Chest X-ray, PA view. Patient: 60 years old, sex F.
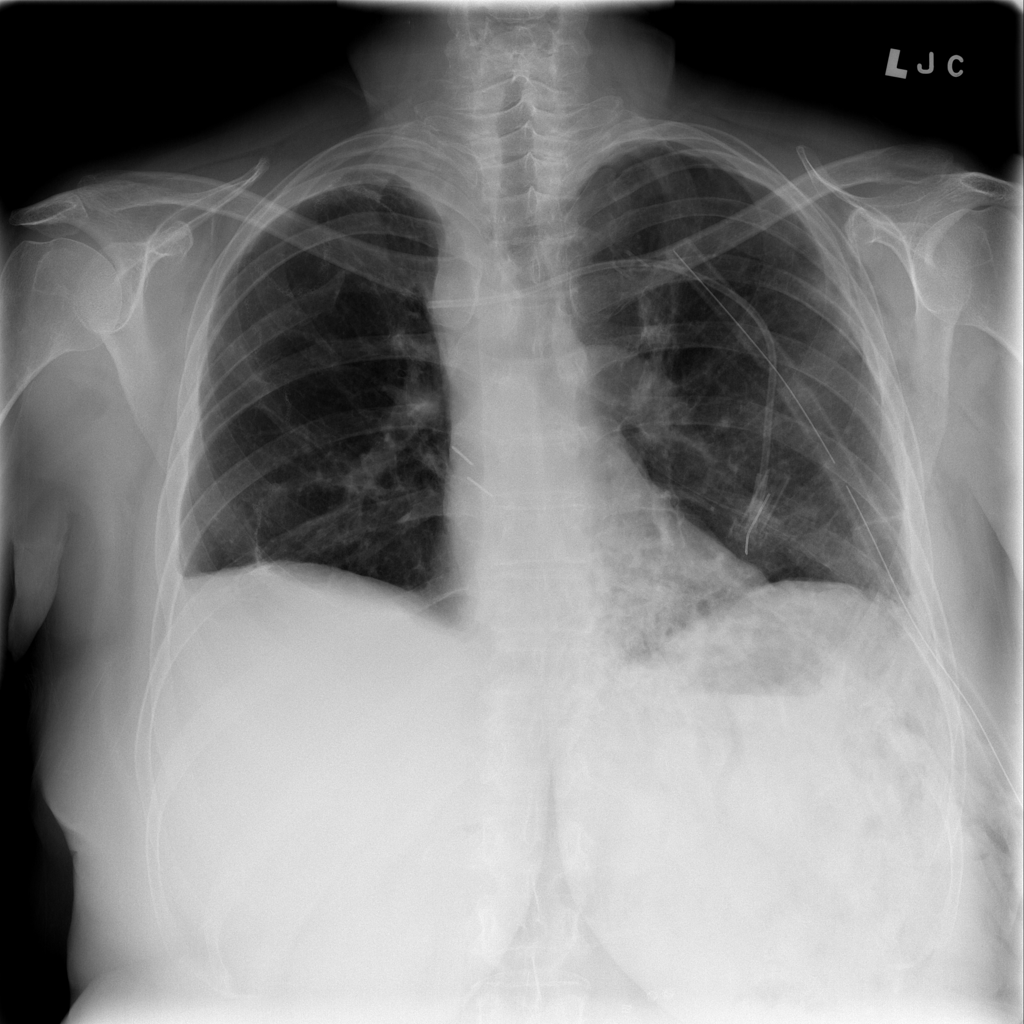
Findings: Effusion, Emphysema, Pleural_Thickening, Pneumothorax